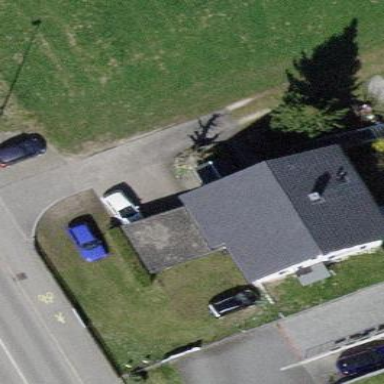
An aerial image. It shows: Daycare building in the image.